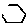
Label: hexagon